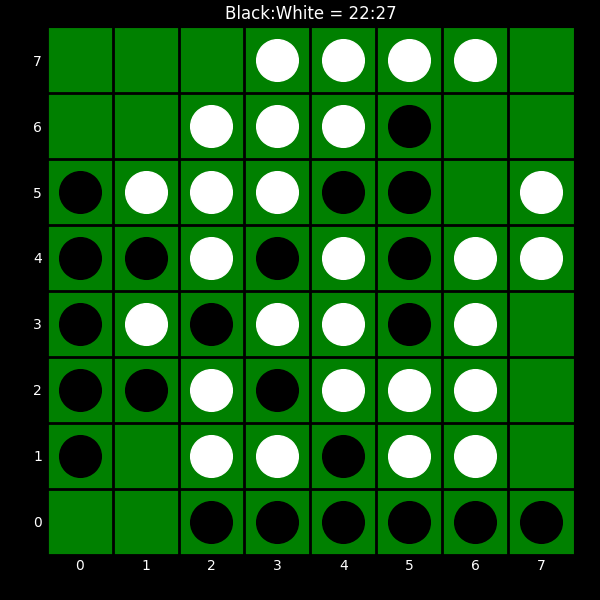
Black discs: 22
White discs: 27